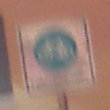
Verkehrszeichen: BeginnFahrradstrasse
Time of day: Night
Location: Outdoor (Urban)
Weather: Overcast
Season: Winter
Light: Artificial